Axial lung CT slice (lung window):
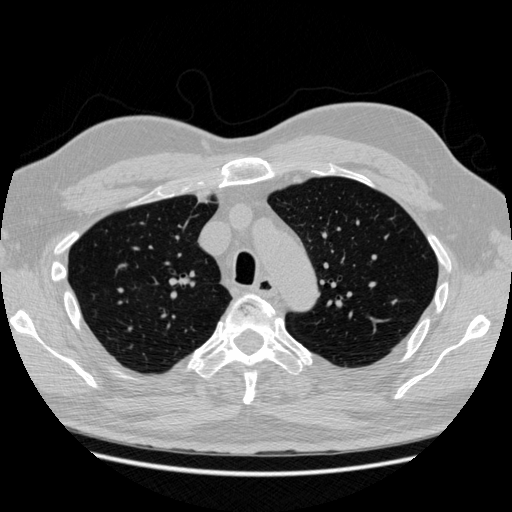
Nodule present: no